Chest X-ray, PA view. Patient: 49 years old, sex F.
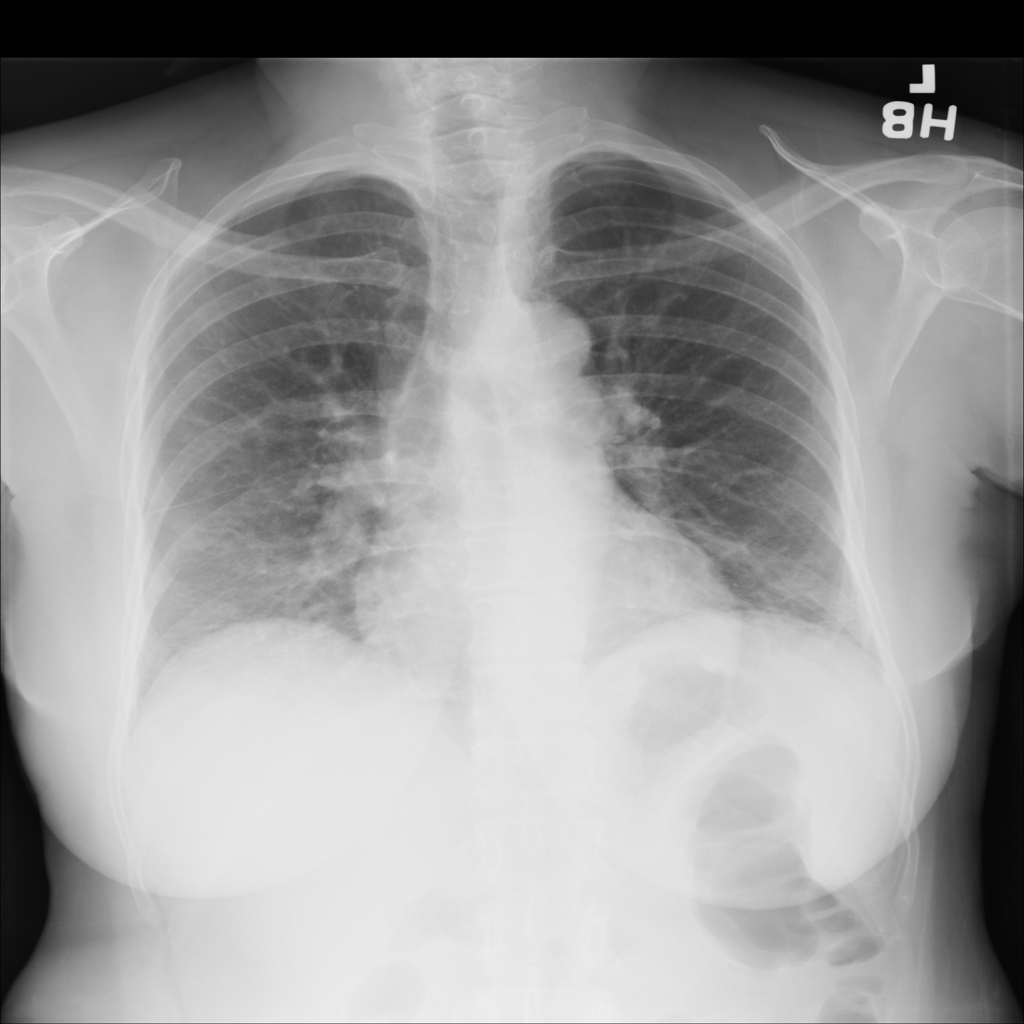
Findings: No Finding